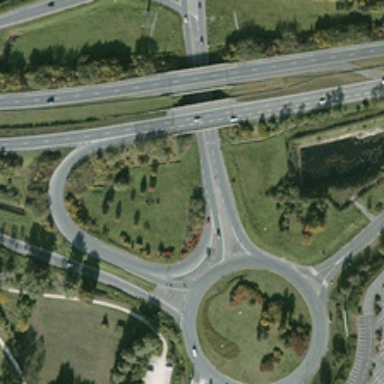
Many green trees are near a viaduct .